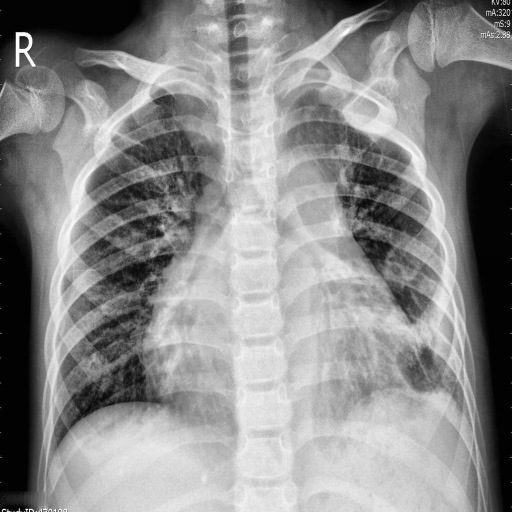
Finding: PNEUMONIA